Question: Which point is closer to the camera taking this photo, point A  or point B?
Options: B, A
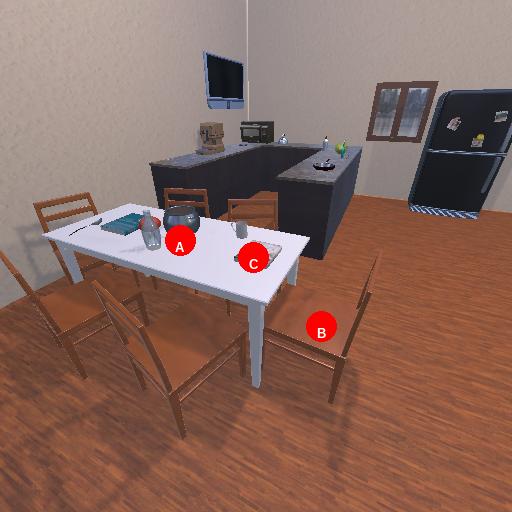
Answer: B